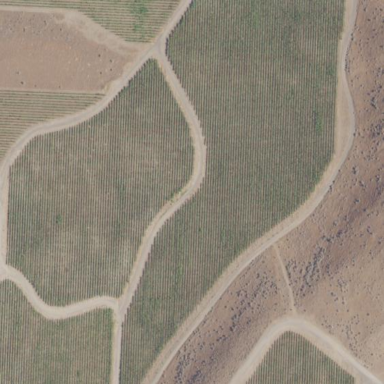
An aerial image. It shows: Vineyard with grape crops.